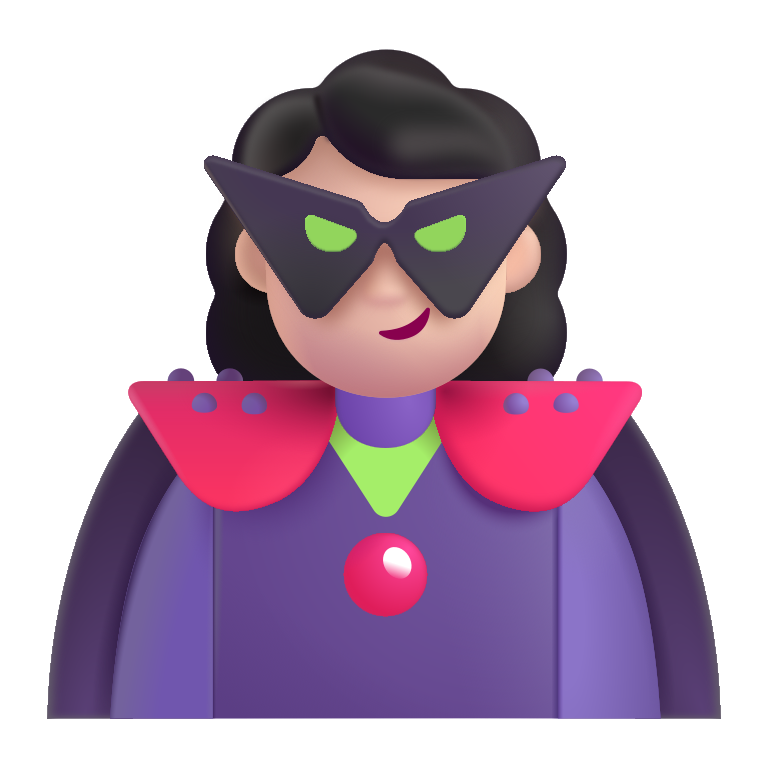
woman supervillain color light